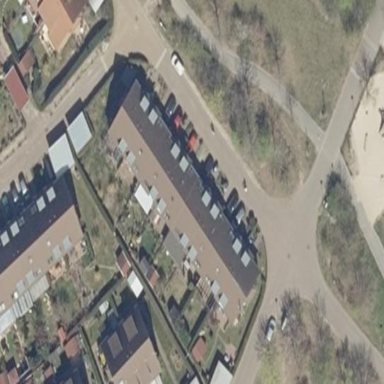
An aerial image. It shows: Terrace building.